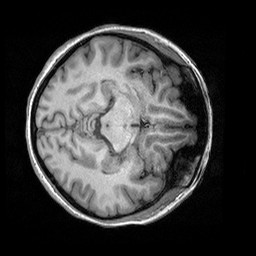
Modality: T1w
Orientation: axial
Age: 20
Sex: female
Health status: healthy
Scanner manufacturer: siemens
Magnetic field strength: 3 T
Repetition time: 2.3 s
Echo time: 0.00303 s